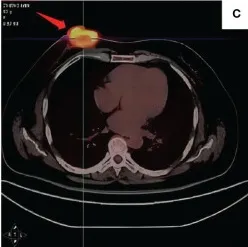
PET-CT results of patients at different time. 3.7 cm x 3.8 cm tumor was seen in the right breast nipple, SUVmax: 22.4.
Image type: radiology (pet)